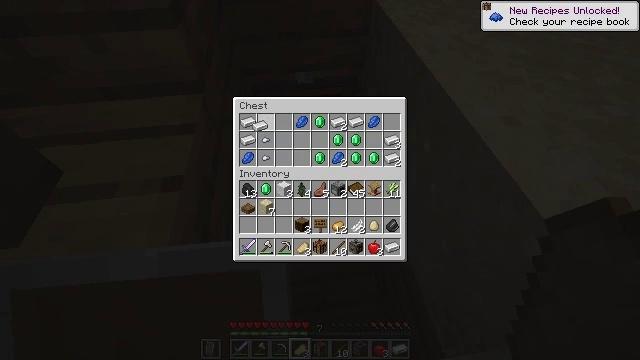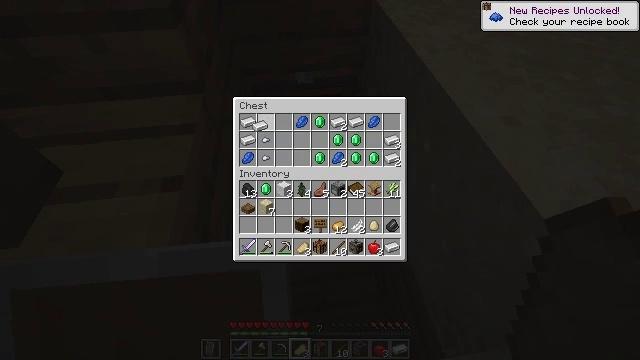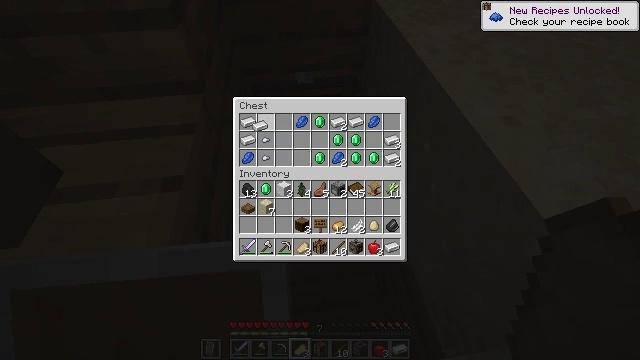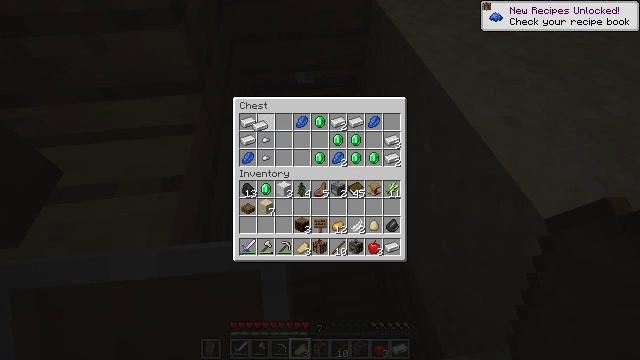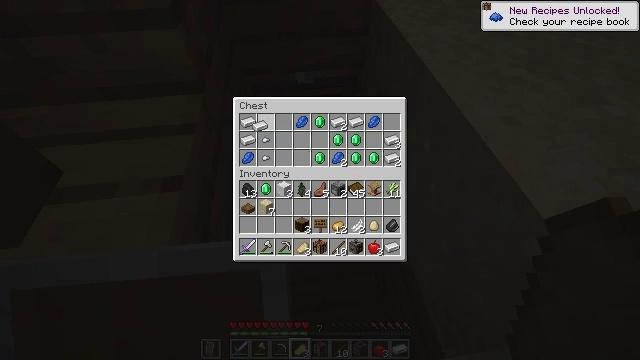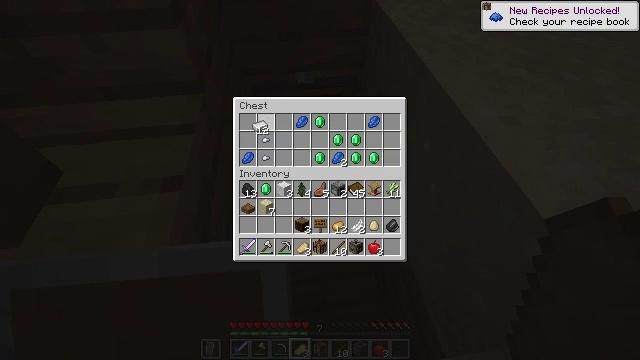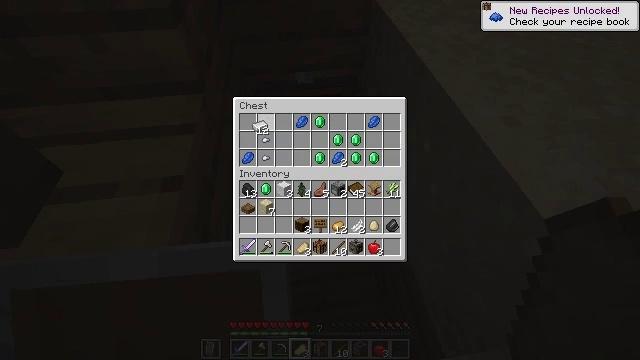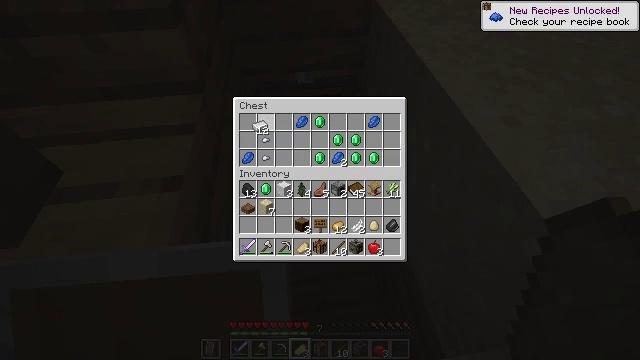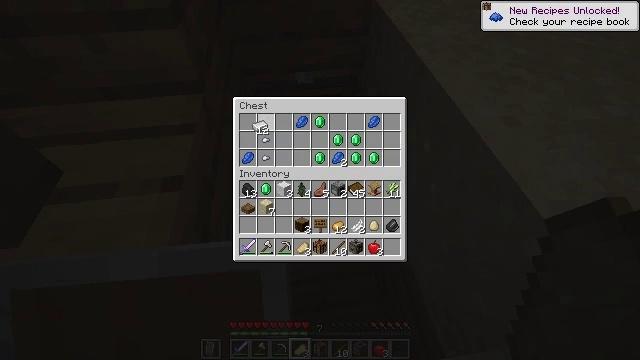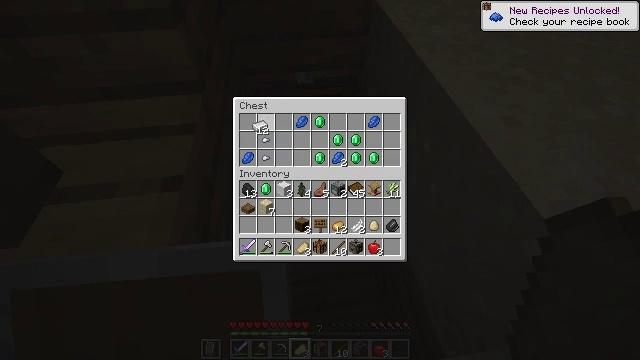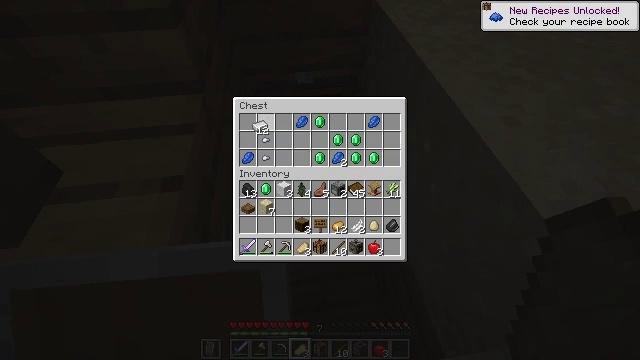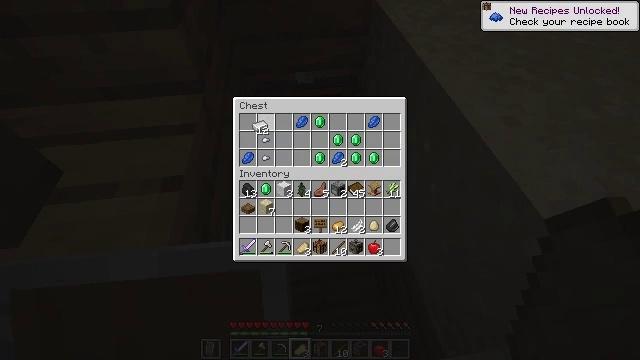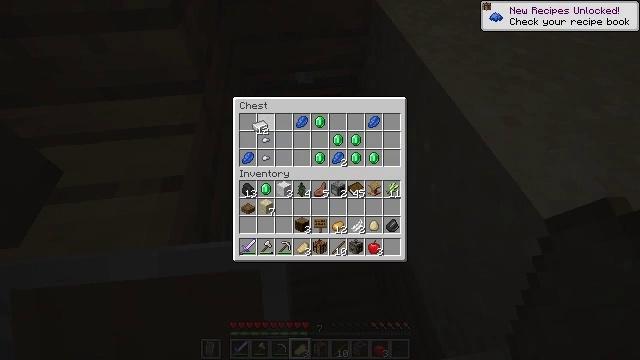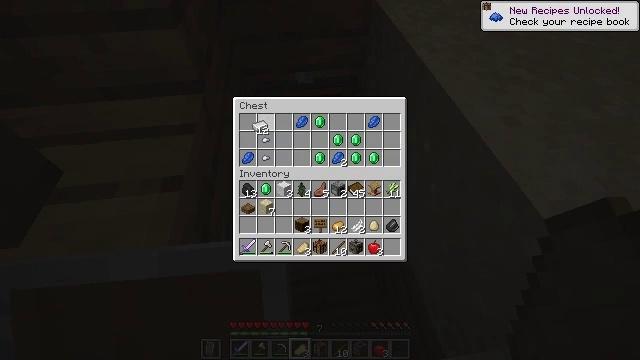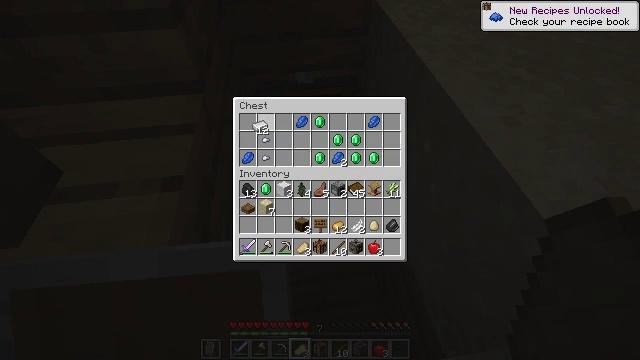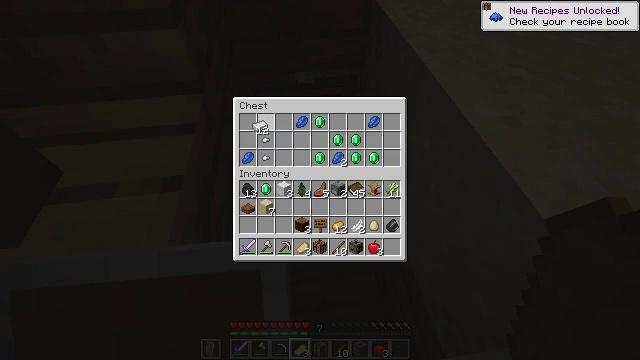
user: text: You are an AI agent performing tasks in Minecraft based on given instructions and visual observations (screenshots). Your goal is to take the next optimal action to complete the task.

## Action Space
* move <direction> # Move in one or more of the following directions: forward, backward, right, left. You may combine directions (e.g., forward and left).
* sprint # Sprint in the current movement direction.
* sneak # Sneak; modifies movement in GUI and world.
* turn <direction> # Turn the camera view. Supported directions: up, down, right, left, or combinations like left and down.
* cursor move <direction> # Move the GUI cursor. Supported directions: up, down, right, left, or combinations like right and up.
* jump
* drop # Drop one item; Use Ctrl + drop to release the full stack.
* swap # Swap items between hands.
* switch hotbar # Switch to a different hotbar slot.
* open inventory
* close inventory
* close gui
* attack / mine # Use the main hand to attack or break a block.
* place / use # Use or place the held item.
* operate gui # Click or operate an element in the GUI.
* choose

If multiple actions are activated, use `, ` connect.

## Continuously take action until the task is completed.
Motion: motion action
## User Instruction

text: Gather some oak stairs for reuse.
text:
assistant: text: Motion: operate gui
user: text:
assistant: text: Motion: no_op
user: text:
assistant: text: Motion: operate gui
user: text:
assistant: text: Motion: operate gui
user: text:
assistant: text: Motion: no_op
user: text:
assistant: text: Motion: no_op
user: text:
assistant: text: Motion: no_op
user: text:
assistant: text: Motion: no_op
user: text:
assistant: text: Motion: no_op
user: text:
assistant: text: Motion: no_op
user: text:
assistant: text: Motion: no_op
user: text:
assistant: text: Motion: no_op
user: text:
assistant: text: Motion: no_op
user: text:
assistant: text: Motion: no_op
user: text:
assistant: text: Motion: no_op
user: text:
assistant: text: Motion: no_op
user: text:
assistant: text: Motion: no_op
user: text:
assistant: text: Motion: no_op
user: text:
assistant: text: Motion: operate gui
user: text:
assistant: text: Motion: operate gui
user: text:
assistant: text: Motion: operate gui
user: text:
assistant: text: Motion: no_op
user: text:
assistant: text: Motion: no_op
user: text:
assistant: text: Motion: no_op
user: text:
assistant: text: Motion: sneak
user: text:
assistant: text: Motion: sneak
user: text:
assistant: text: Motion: sneak, operate gui
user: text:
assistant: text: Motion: sneak, operate gui
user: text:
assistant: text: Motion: sneak, cursor move right, operate gui
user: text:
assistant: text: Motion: sneak, cursor move right and down